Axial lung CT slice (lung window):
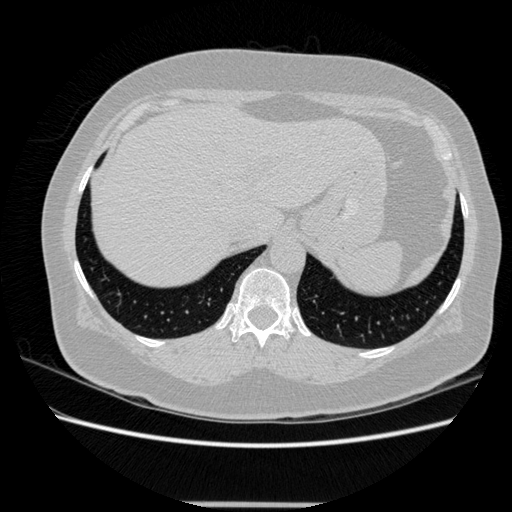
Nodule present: no